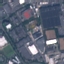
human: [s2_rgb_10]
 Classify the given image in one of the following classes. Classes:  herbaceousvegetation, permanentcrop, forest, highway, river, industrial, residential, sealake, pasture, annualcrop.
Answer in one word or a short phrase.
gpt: Industrial